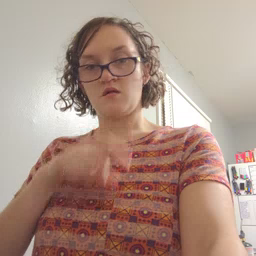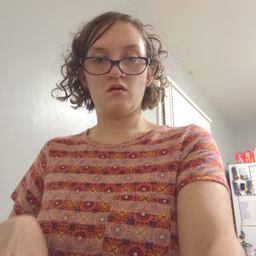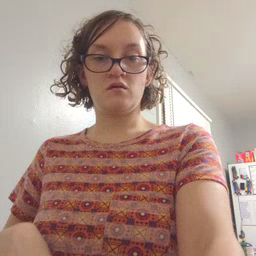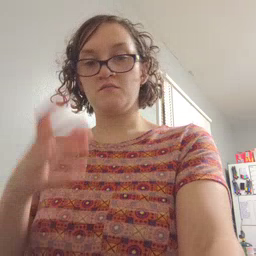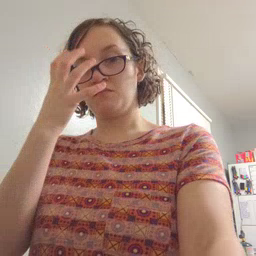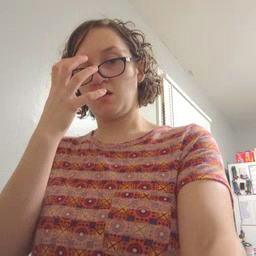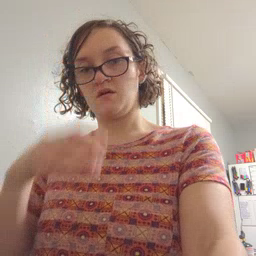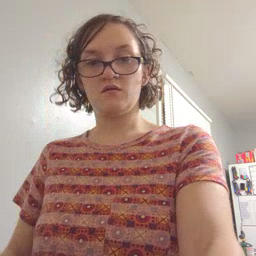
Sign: mad